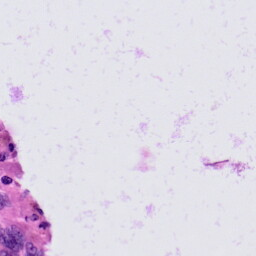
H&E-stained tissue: Skin